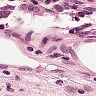
Metastatic tissue present: no